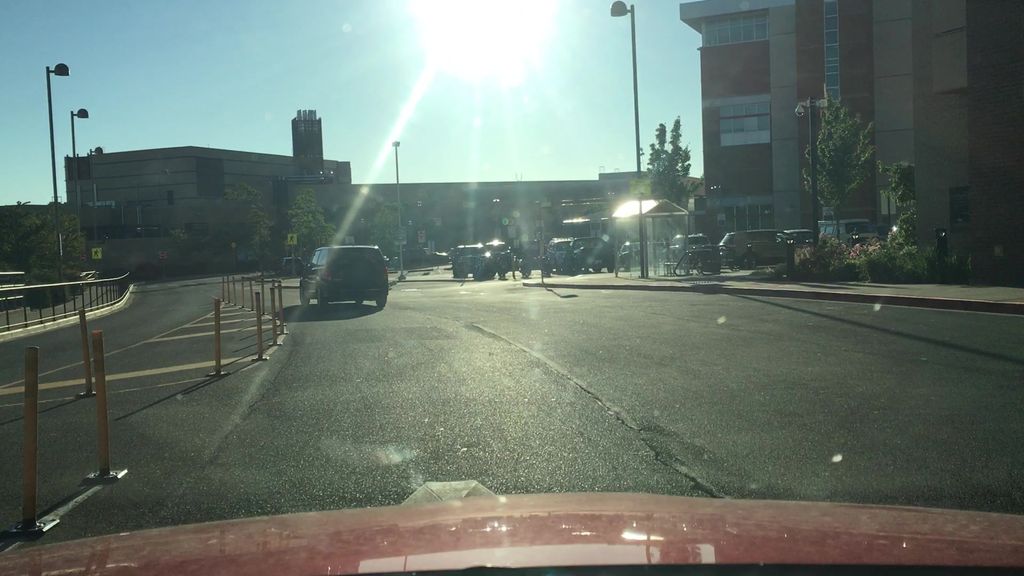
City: victoria